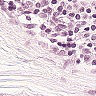
Metastatic tissue present: no